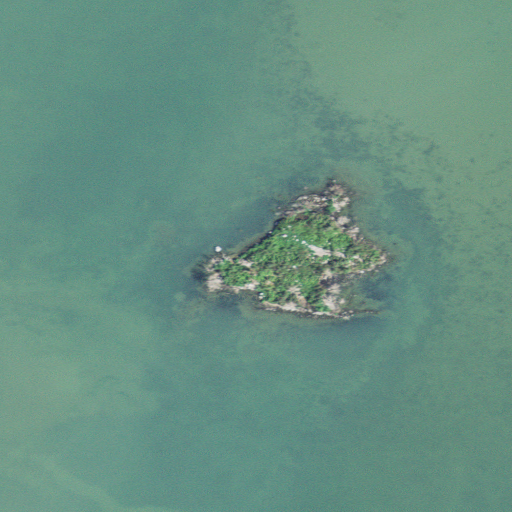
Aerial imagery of island in Michigan named Gem Island containing open water, deciduous forest, shrub, grassland, and barren land